Question: Please forgive my english.
I am trying to create a line chart with ordinal scale and brushon function. I successfully set brushing on ordinal thanks to this method :
<URL>
And now I need to set the x-axis values order.
My data is like this :
'''
[{"id_commune":4,"datation":"-30/-20","effectif":0.09,"commune":"Frejus","lieu_dit":"Les Aiguieres","departement":"83","pays":"FR","longitude":6.73703399,"latitude":43.433152,"quantite":1,"id_datation":1},
{"id_commune":4,"datation":"-20/-10","effectif":0.09,"commune":"Frejus","lieu_dit":"Les Aiguieres","departement":"83","pays":"FR","longitude":6.73703399,"latitude":43.433152,"quantite":1,"id_datation":2},
{"id_commune":4,"datation":"-10/1","effectif":0.09,"commune":"Frejus","lieu_dit":"Les Aiguieres","departement":"83","pays":"FR","longitude":6.73703399,"latitude":43.433152,"quantite":1,"id_datation":3},
{"id_commune":7,"datation":"20/30","effectif":0.33,"commune":"Nimes","lieu_dit":"Solignac","departement":"30","pays":"FR","longitude":4.36005399,"latitude":43.836699,"quantite":1,"id_datation":6},{"id_commune":6,"datation":"20\/30","effectif":0.6,"commune":"Muralto","lieu_dit":"Liverpool b","departement":"TI","pays":"CH","longitude":8.80560809,"latitude":46.<PHONE>,"quantite":1,"id_datation":6},
{"id_commune":4,"datation":"20/30","effectif":0.09,"commune":"Frejus","lieu_dit":"Les Aiguieres","departement":"83","pays":"FR","longitude":6.73703399,"latitude":43.433152,"quantite":1,"id_datation":6},{"id_commune":1,"datation":"20/30","effectif":0.14,"commune":"Aislingen","lieu_dit":"NP","departement":"Lkr. Dillingen an der Donau BY","pays":"DE","longitude":10.<PHONE>,"latitude":48.<PHONE>,"quantite":1,"id_datation":6},]
'''
My crossfilter dimension and group look like this :
'''
var ndx = crossfilter(records)
var graphDim = ndx.dimension(function(d) {return d.datation});
var graphGroup = graphDim.group().reduceSum(function(d) {return d.effectif;});
'''
And the chart :
'''
lineChart
.width(950)
.height(350)
.margins({top: 10, right: 50, bottom: 35, left: 30})
.dimension(graphDim)
.keyAccessor(function(kv) { return graphGroup.ord2int(kv.key); })
.group(graphGroup)
.x(d3.scaleLinear().domain(linear_domain))
.xAxisLabel("Chronologie")
.yAxisLabel("Effectif")
.brushOn(true)
.renderArea(true)
.renderHorizontalGridLines(true)
.renderVerticalGridLines(true)
.elasticY(true)
.yAxis().ticks(4);
'''
Right now, I get this :

The result I am trying to accomplish is the same chart but with x-axis ticks values ordered like this :
"-30/-20
-20/-10
-10/1
..."
Any help appreciated. Thank you!
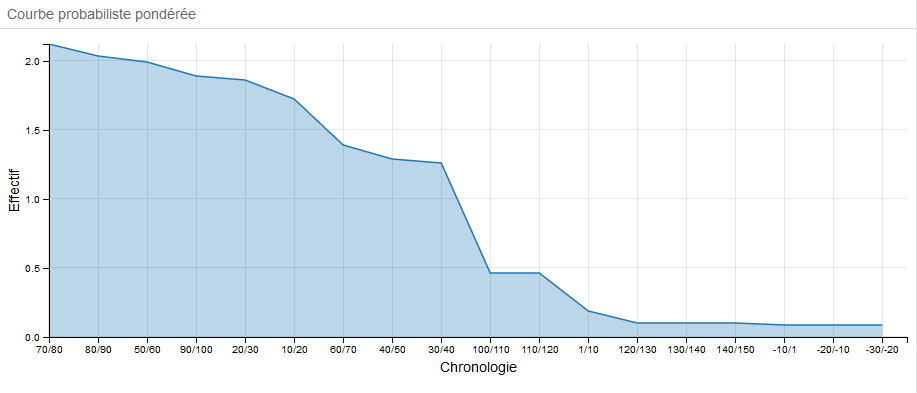
Answer: Welcome to Stack Overflow. For future reference, it helps if you can include a reproducible example, for example a jsFiddle.
I understood what you were doing because I wrote the ordinal brushing example, but you didn't include all the code, so it wouldn't be clear to others.
Here is a <URL>, and here is the relevant code:
'''
var graphDim = ndx.dimension(function(d) {return d.datation});
var graphGroup = graphDim.group().reduceSum(function(d) {return d.effectif;});
graphGroup = ordinal_to_linear_group(sort_group(graphGroup, function(a, b) {
return d3.descending(a.value, b.value);
}));
line = dc.lineChart('#line');
var linear_domain = [-0.5, data.length - 0.5];
line
.width(950)
.height(350)
.margins({top: 10, right: 50, bottom: 35, left: 30})
.dimension(graphDim)
.keyAccessor(function(kv) { return graphGroup.ord2int(kv.key); })
.group(graphGroup)
.x(d3.scaleLinear().domain(linear_domain))
.xAxisLabel("Chronologie")
.yAxisLabel("Effectif")
.brushOn(true)
.renderArea(true)
.renderHorizontalGridLines(true)
.renderVerticalGridLines(true)
.elasticY(true)
line.yAxis().ticks(4);
line.xAxis()
.tickValues(d3.range(data.length))
.tickFormat(function(d) { return graphGroup.int2ord(d); });
'''
Here is the (bad) result:
<URL>
As its name implies, 'sort_group()' creates a fake group sorted by the ordering function. Right now it's sorting by value, from highest to lowest:
'''
sort_group(graphGroup, function(a, b) {
return d3.descending(a.value, b.value);
})
'''
It looks like you want to sort by the numeric value of the first part of each key. You can change the sort accordingly:
'''
sort_group(graphGroup, function(a, b) {
return d3.ascending(+a.key.split('/')[0], +b.key.split('/')[0]);
})
'''
This splits each key by '/', then takes the first item ('[0]'), then converts it to a number ('+'), before using 'd3.ascending' to specify sorting from low to high.
The result:
<URL>
And <URL>.